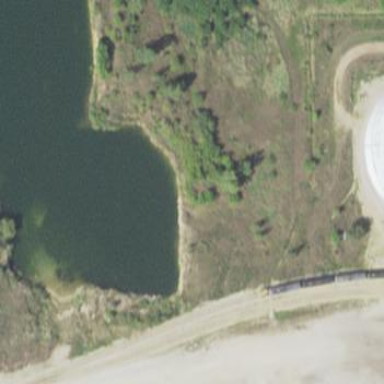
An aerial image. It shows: Pond surrounded by natural water.